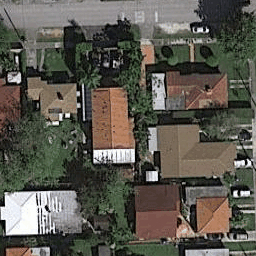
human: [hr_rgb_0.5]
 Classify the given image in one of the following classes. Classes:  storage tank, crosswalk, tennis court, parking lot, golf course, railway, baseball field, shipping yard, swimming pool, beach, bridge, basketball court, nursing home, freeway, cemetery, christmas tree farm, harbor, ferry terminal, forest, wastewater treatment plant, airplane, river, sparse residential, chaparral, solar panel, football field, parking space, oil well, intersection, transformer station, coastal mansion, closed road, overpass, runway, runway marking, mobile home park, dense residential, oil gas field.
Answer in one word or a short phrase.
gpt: dense residential